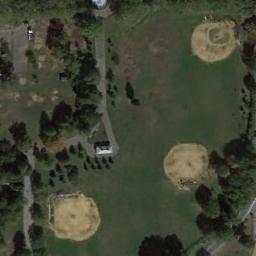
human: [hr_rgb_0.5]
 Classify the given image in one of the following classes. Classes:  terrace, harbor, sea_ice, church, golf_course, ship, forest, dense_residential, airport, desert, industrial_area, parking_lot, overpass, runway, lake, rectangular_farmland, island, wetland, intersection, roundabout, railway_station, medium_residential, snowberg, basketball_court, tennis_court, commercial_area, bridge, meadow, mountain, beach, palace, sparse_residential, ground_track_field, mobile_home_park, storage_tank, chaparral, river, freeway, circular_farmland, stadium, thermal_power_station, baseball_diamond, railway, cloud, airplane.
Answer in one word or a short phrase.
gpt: baseball_diamond